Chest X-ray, AP view. Patient: 25 years old, sex F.
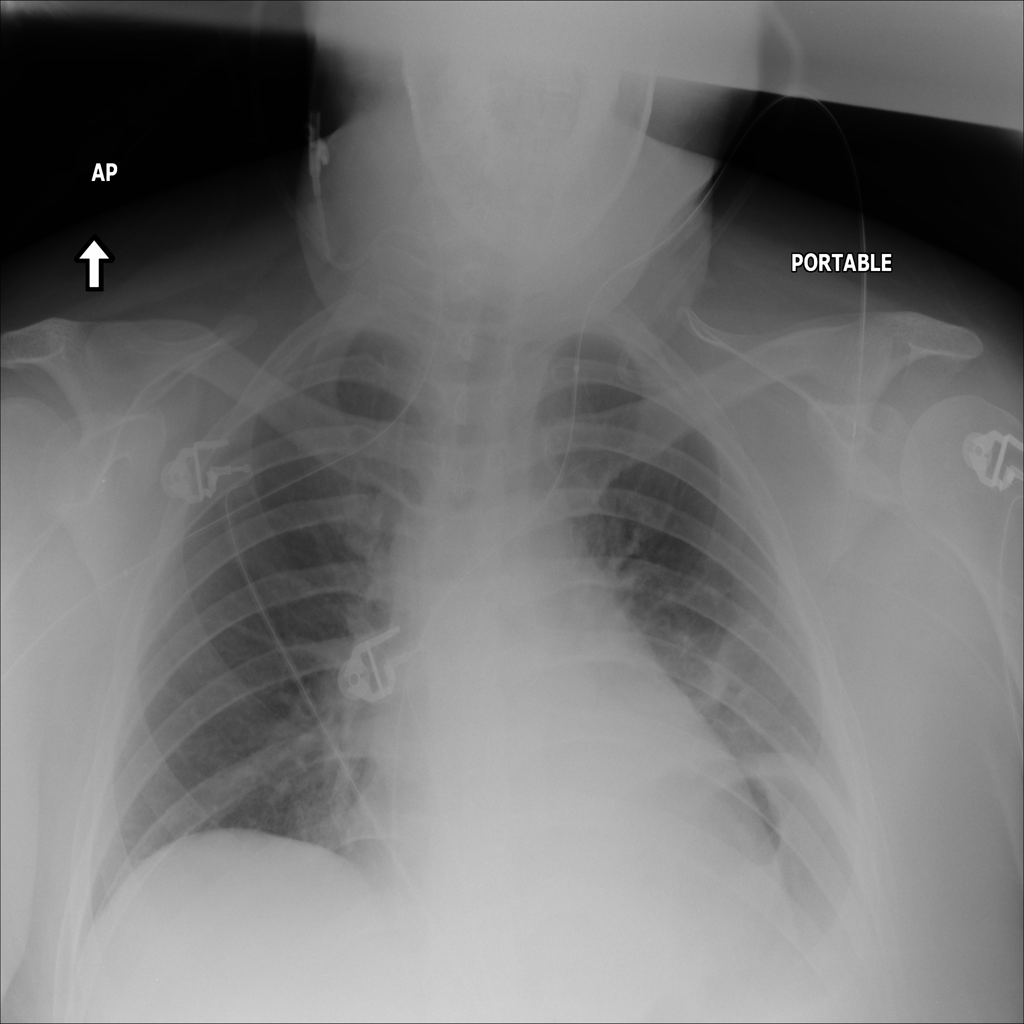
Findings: No Finding